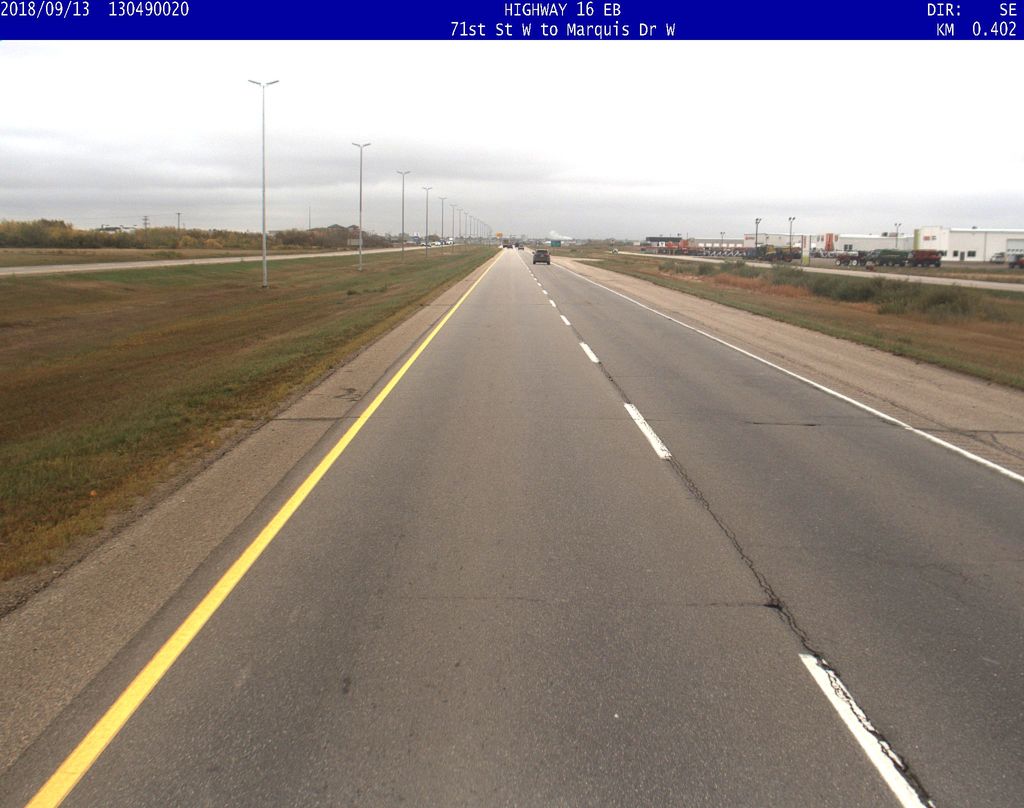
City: saskatoon